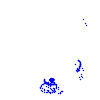
Particle: electron